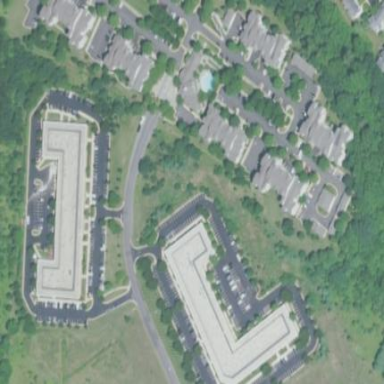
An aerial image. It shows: Commercial building.